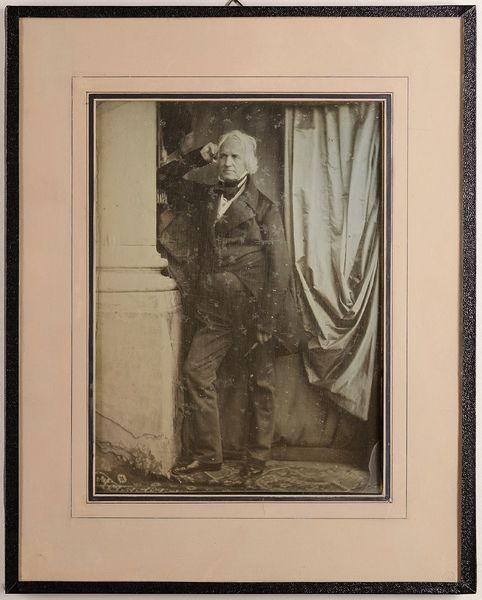
Titel: Der Bildhauer Christian Rauch (1777-1857)
Künstler: Hermann Biow
Standort: Hamburg
Institution: Museum für Kunst und Gewerbe Hamburg
Schlagwörter: mann, pfeiler, gesten, portrait, figur, person, foto, fotografie, photographie, photo, bildhauer, lichtbild, daguerreotypie, historische, bildwerke, angewandte und bildende kunst, hessische systematik, künstler, porträt, persönlichkeit, armhaltungen, porträtfotografie, porträtphotographie, säule